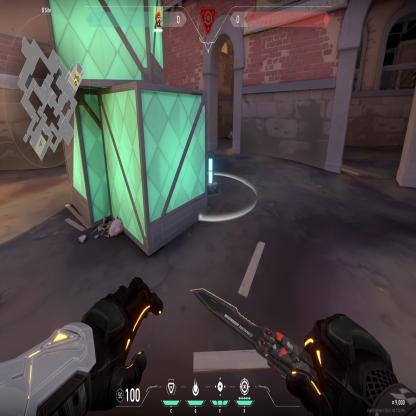
Label: planted spike